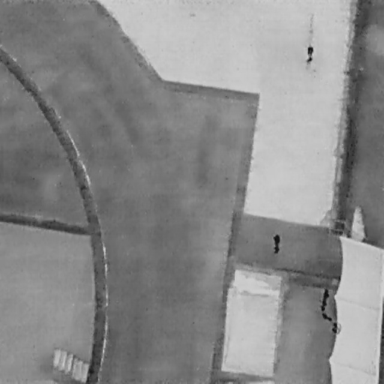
There are three People in the infrared image.